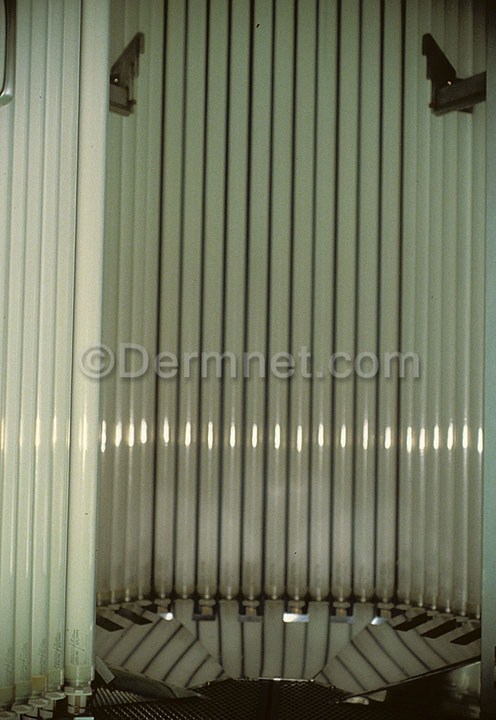
Disease: Psoriasis pictures Lichen Planus and related diseases